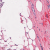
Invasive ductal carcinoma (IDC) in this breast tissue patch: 0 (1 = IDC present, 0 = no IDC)